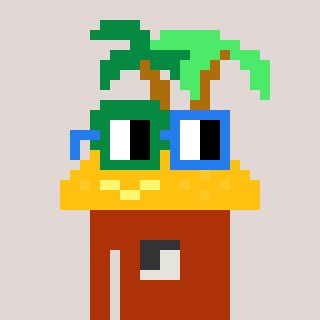
a pixel art character with square green and blue glasses, a island-shaped head and a hotbrown-colored body on a warm background